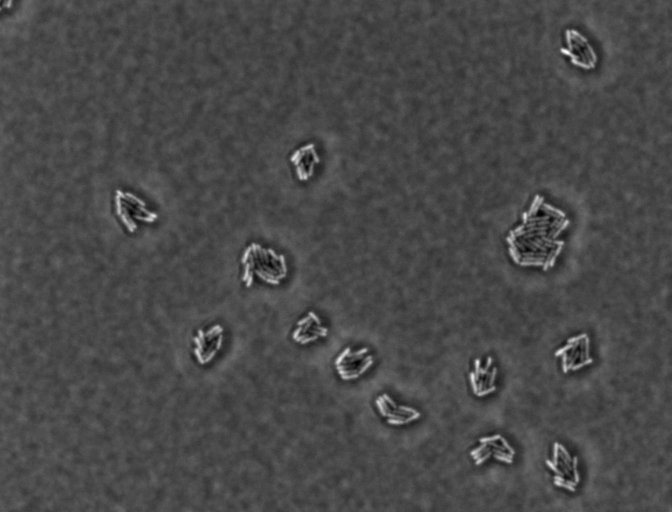
Phase contrast microscopy, 60x objective, 3 h incubation